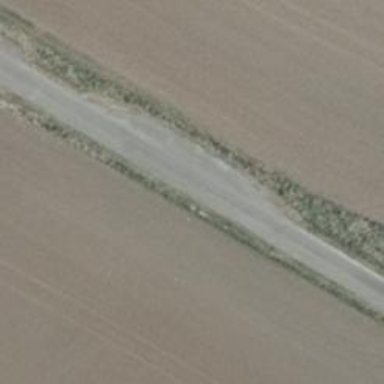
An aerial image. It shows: Passing place on the road.